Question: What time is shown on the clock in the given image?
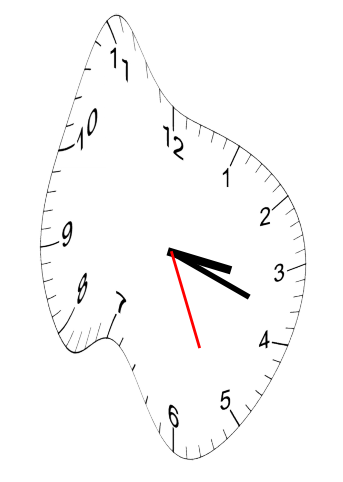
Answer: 03:18:26